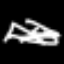
Label: line